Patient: sex F, age 66
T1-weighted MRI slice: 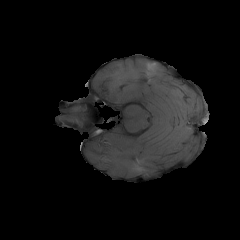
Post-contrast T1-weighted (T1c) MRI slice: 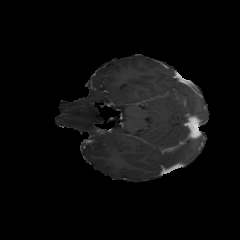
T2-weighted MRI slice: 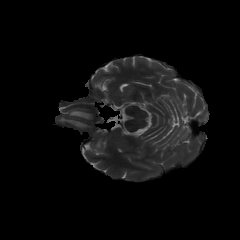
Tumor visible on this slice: yes
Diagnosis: Glioblastoma, IDH-wildtype
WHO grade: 4